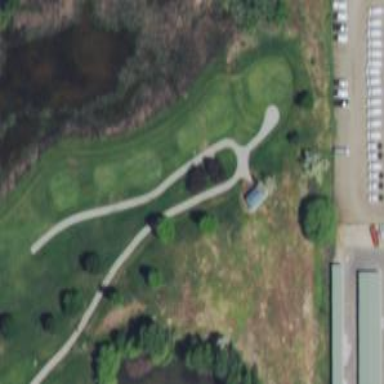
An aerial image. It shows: Path for both road and golf.